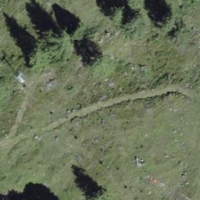
EUNIS habitat code: 26
Species observed at this site:
Vaccinium vitis-idaea